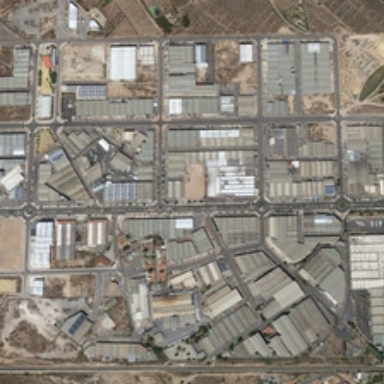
Many buildings and bareland are in an industrial area .